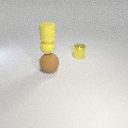
large brown rubber sphere in front of small yellow metal cylinder